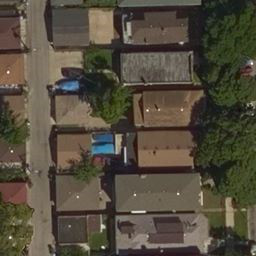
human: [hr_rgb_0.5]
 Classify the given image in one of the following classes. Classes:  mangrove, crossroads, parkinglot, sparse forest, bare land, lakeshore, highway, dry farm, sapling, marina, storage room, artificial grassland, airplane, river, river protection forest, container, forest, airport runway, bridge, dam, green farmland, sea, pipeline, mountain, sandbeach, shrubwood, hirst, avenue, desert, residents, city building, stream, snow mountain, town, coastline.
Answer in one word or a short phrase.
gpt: residents